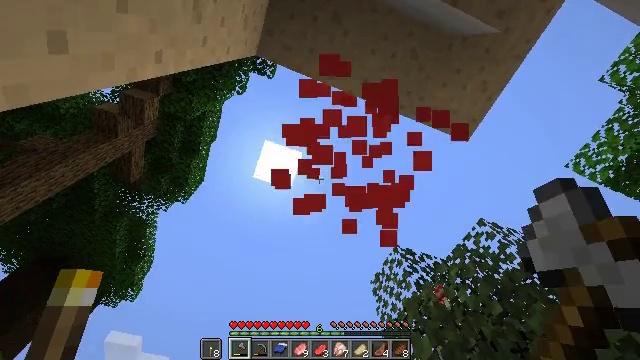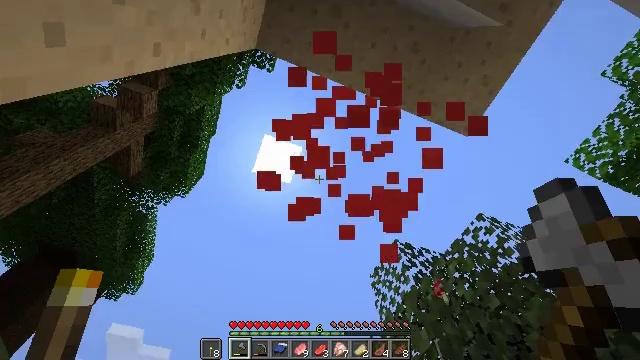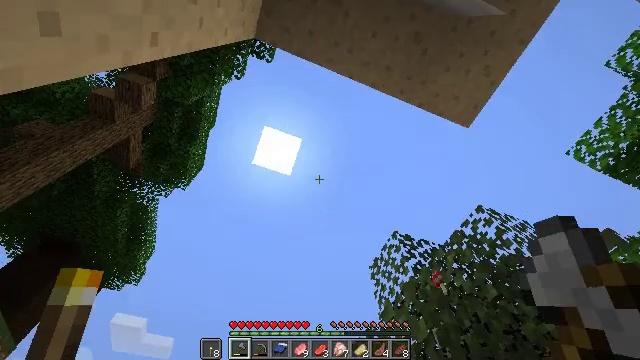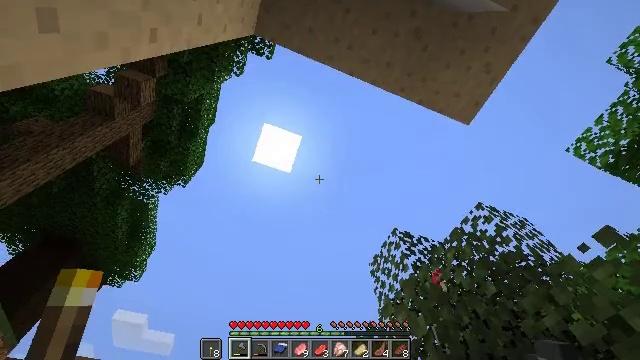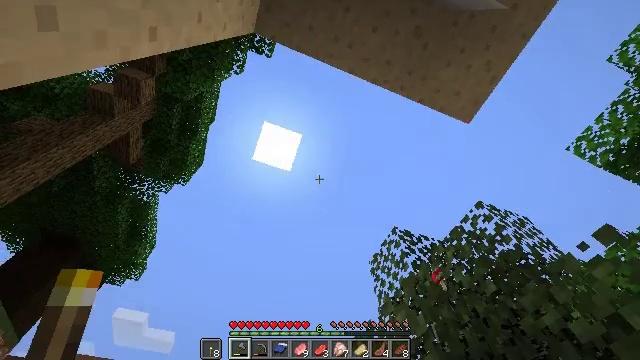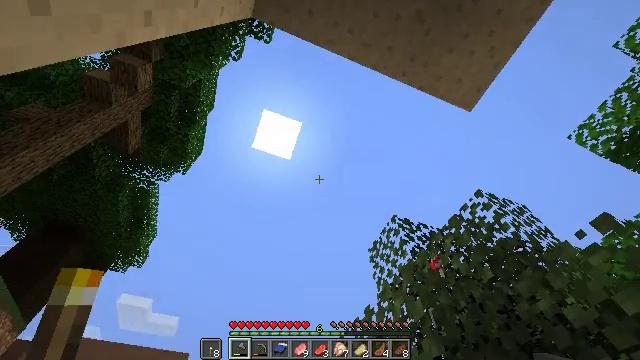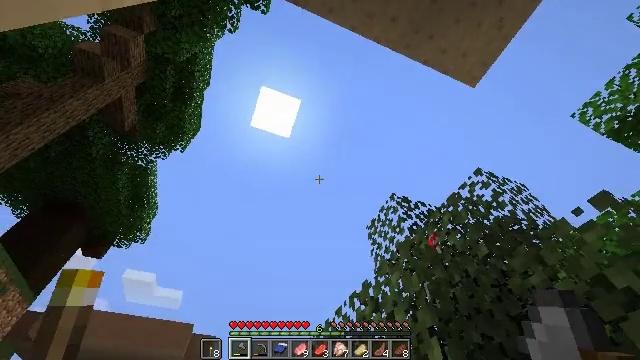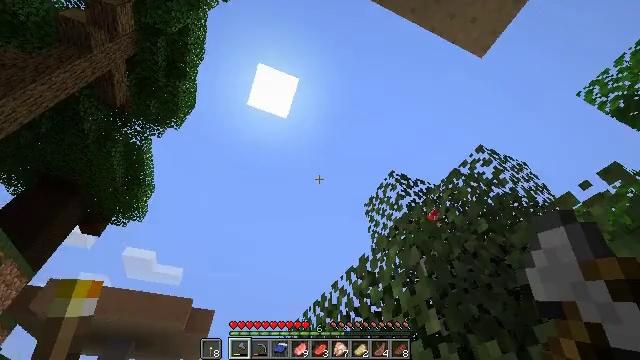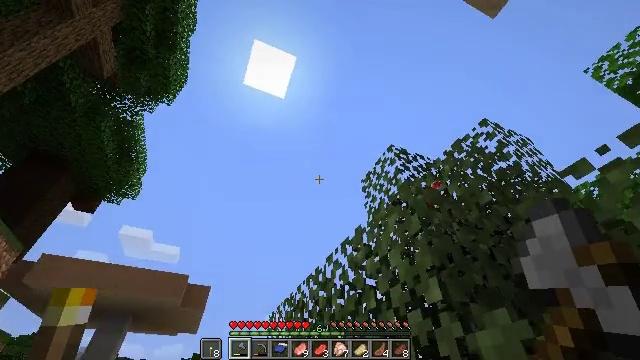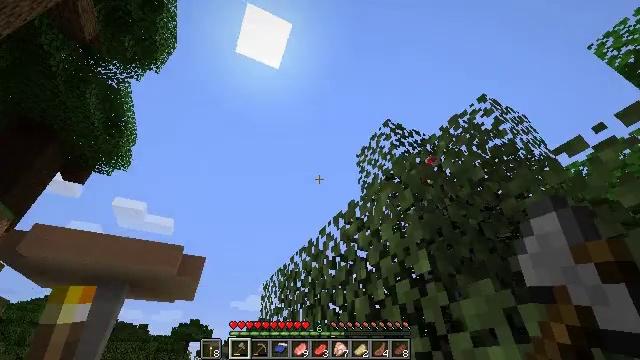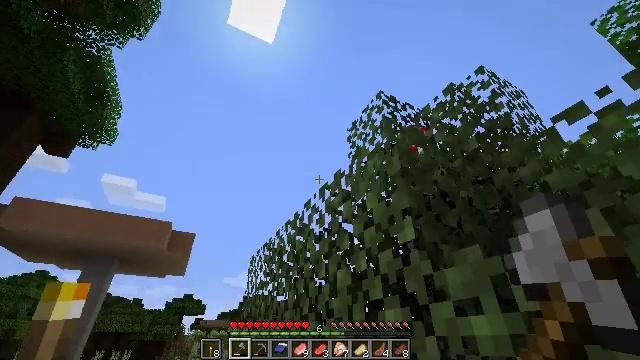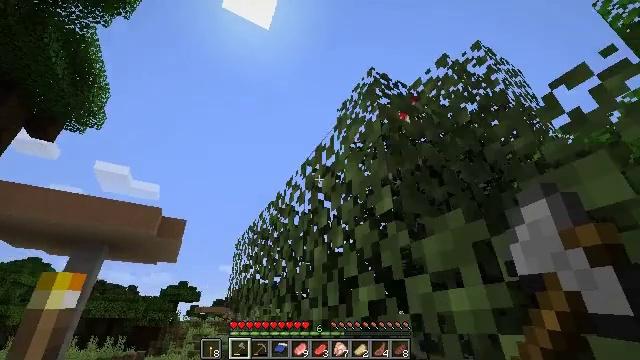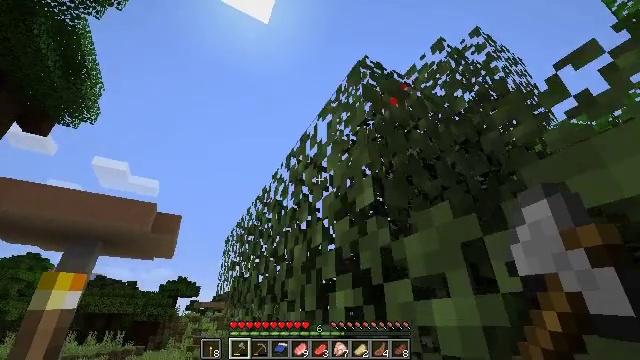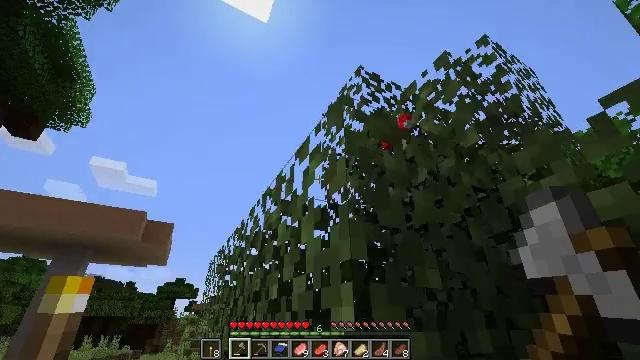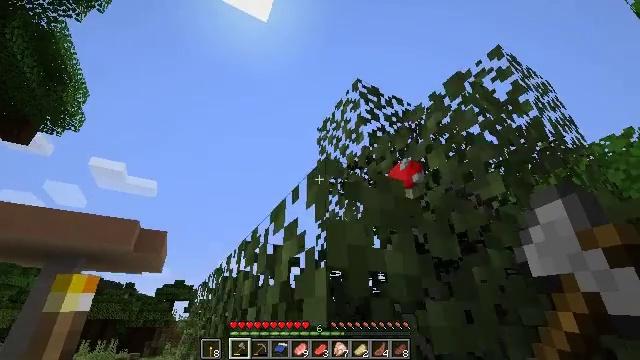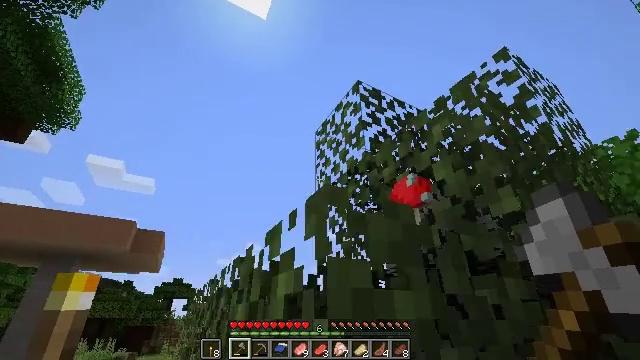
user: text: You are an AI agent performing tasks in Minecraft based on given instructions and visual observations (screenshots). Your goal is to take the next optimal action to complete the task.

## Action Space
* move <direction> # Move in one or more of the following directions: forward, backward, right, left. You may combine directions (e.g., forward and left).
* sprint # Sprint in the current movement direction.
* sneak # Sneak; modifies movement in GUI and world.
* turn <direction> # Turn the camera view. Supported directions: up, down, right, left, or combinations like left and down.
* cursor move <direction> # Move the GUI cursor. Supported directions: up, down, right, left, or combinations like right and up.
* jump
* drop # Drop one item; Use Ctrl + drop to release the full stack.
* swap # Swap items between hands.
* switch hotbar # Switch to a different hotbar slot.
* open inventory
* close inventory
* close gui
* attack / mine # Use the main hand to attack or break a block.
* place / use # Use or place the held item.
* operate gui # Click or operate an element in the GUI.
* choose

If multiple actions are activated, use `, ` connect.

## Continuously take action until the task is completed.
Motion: motion action
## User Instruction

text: Gather the mushroom stem from a big mushroom.
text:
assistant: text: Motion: turn down, attack / mine
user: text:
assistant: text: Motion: turn down, attack / mine
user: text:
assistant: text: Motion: no_op
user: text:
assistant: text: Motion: no_op
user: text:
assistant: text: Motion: turn down
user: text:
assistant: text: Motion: move forward, turn down
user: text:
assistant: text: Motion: move forward, turn down
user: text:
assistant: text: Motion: move forward, turn right and down
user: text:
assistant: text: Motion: move forward and move right, turn right and down
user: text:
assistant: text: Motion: move forward and move right, turn right and down
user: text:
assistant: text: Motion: move forward and move right, turn right and down
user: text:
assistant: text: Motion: move forward and move right, jump
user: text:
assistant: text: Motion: move forward and move right, jump
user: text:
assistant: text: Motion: move forward, jump
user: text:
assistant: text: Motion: move forward and move right, jump
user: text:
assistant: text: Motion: move forward and move right
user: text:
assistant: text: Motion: move forward and move right
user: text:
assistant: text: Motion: move forward and move right
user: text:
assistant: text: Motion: move forward and move right
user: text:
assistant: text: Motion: move forward and move right
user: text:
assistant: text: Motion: move forward and move right
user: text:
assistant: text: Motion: move right, turn right
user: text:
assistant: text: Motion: move right, turn right and up
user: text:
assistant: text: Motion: move back and move right, turn right and up
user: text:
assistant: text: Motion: move back and move right, turn right and up
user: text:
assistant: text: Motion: move back and move right
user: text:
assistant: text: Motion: move back and move right
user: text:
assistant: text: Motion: move back and move right, turn down
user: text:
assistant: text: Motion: move back and move right, turn left and down
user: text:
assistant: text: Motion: move back and move right, turn left and down